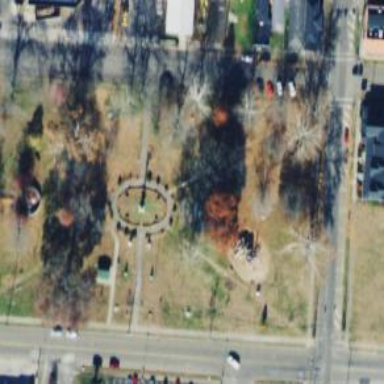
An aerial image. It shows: Memorial site with historic significance.